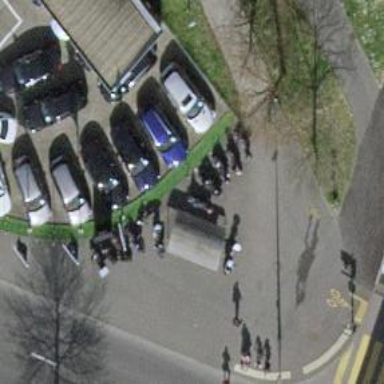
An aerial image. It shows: Bicycle parking area with stands.